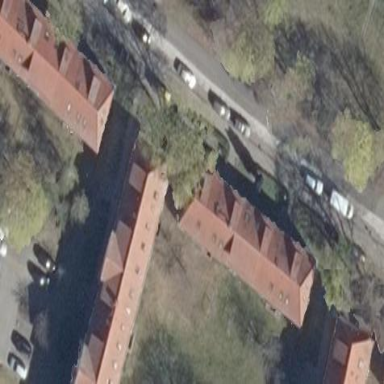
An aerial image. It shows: Hipped roof on apartment building.